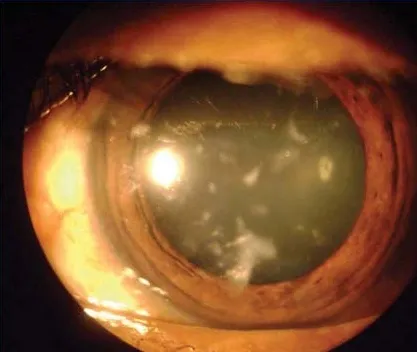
Multiple foreign bodies induced opacities and healed corneal abrasions in the left eye 1 month post-operation.
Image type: medical_photograph (other_medical_photograph)